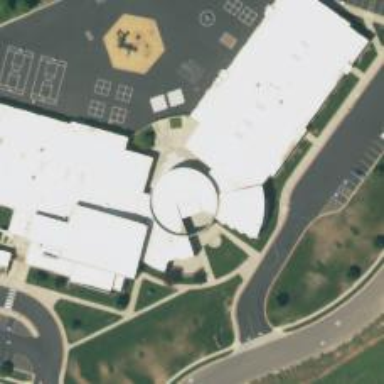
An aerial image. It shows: School.